Question: I am a beginner in pandas.
I have a DataFrame which has venue ID and its latitude and longitude as columns.I need to make a separate Dataframe which finds distance between each venues. There are 38333 venues, and running a 38333*38333 loop seems impractical. Can anyone give me a better solution?

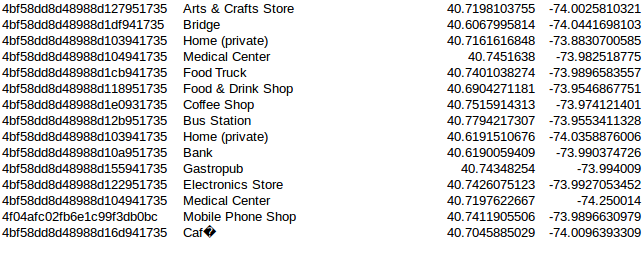
Answer: if you want an example of what you could do:
'''
def haversine_np(lon1, lat1, lon2, lat2):
lon1, lat1, lon2, lat2 = map(np.radians, [lon1, lat1, lon2, lat2])
dlon = lon2 - lon1
dlat = lat2 - lat1
a = np.sin(dlat / 2.0) ** 2 + np.cos(lat1) * np.cos(lat2) * np.sin(dlon / 2.0) ** 2
c = 2 * np.arcsin(np.sqrt(a))
km = 6367 * c
return km
'''
---
'''
# =========== just to create random lat and long
from random import uniform
def newpoint():#long,lat
return uniform(-180, 180), uniform(-90, 90)
n=5 #choose the number of random points
points = (newpoint() for x in range(n))
lon = [x for x,y in points]
points = (newpoint() for x in range(n))
lat = [y for x,y in points]
id = [x for x in range(n)]
df = pd.DataFrame({'id': id, 'Latitude': lat, 'Longitude': lon})
print(df)
'''
---
output of df example:
'''
id Latitude Longitude
0 0 30.052750 -35.294843
1 1 60.588742 -124.559868
2 2 -23.872878 -21.469725
3 3 -67.234086 -95.865194
4 4 -26.889749 -179.668853
'''
---
'''
def distance_ids(orig, dest):
return dist[np.abs(orig - dest)][np.amin([orig, dest])]
lat = df['Latitude'].values;lon = df['Longitude'].values
'''
---
'''
# if enough mem, you could calculate the distances between all points
dist=[]
for index in range(len(lat)):
d = haversine_np(np.roll(lon, -index), np.roll(lat, -index), lon, lat)
# you could include the result in dataframe
df[f'0 to {index}'] = pd.Series(dist)
# or you could append the result in big array
dist.append(d)
# in this case, you could trap the distance between 2 ids
# with the function: distance_ids(3, 4) for example
'''
---
'''
# you could just calculate the distances between one id and all others ids
#for id = 2 for example,
index = 2
lat1 = np.repeat(lat[2], len(lat))
lon1 = np.repeat(lon[2], len(lat))
#dist_index contains an array of all distances from id 2 to all others ids
dist_index = haversine_np(lat1, lon1, lon, lat)
'''